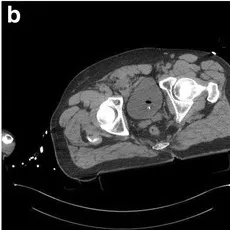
B; Little air bubbles near to the pubis.
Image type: radiology (ct)